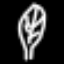
Label: leaf